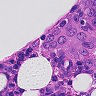
Metastatic tissue present: yes